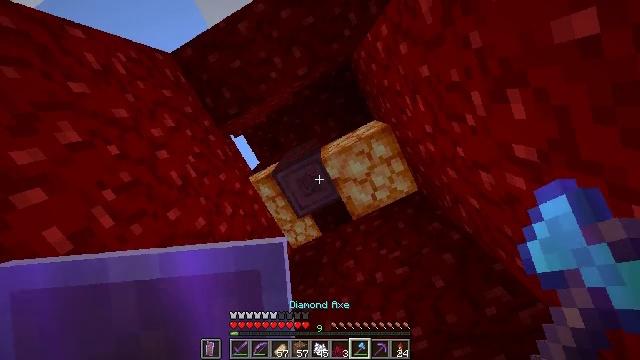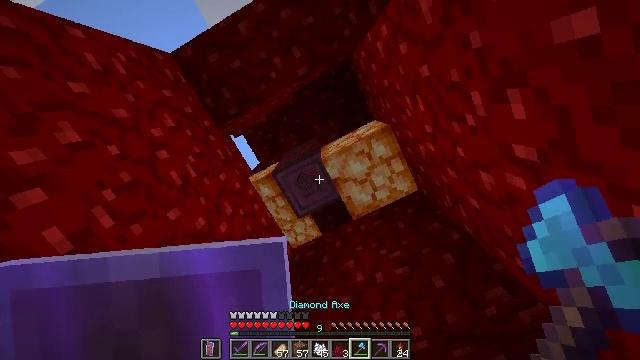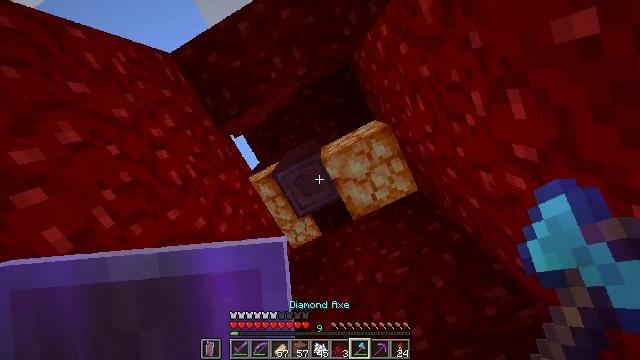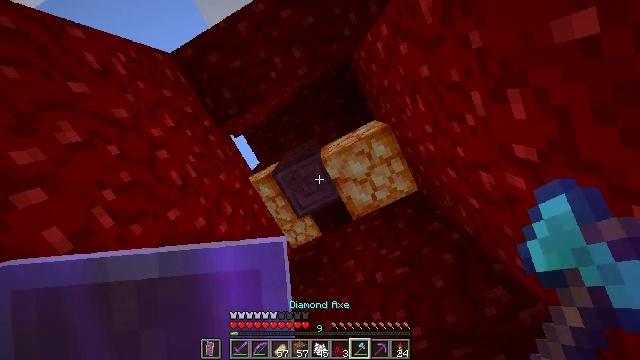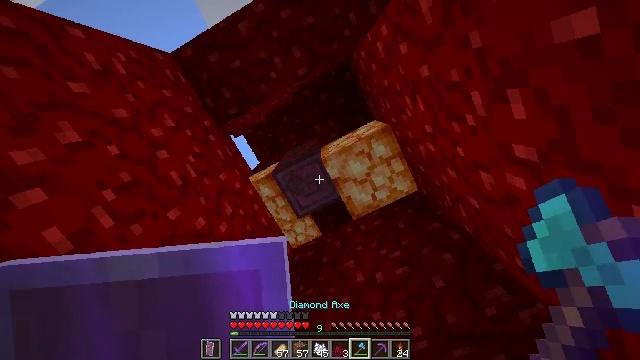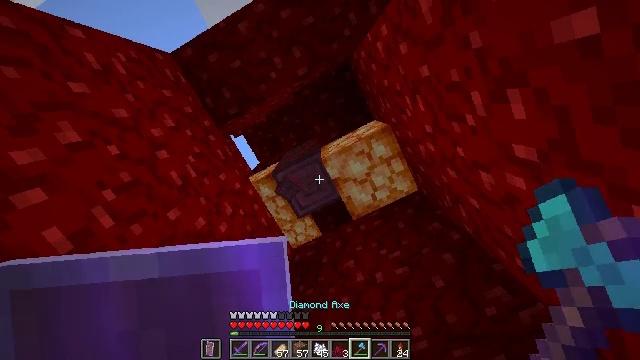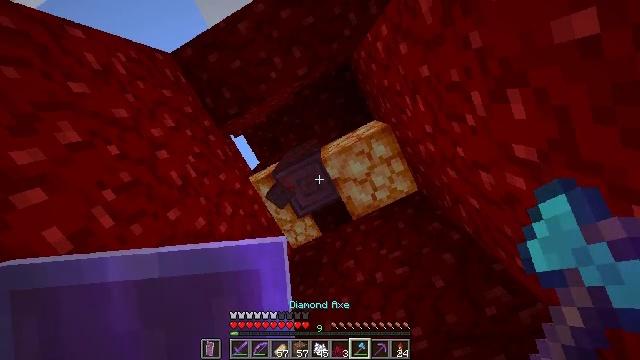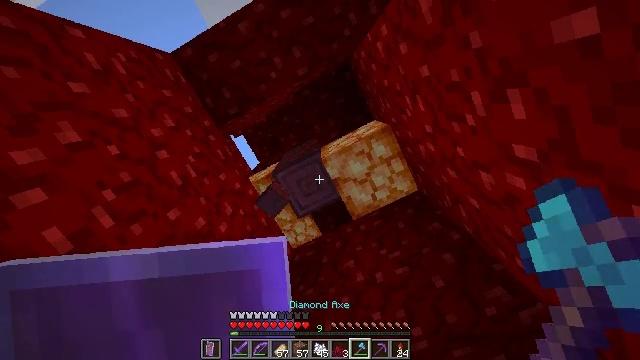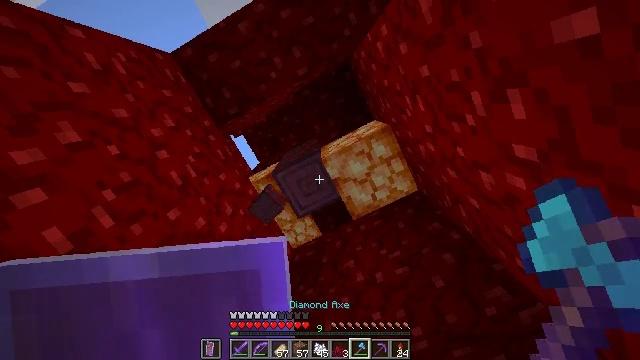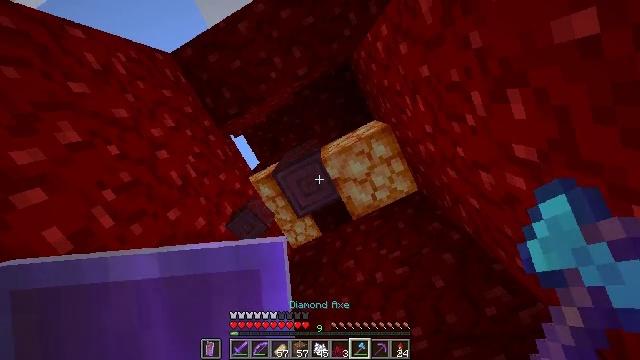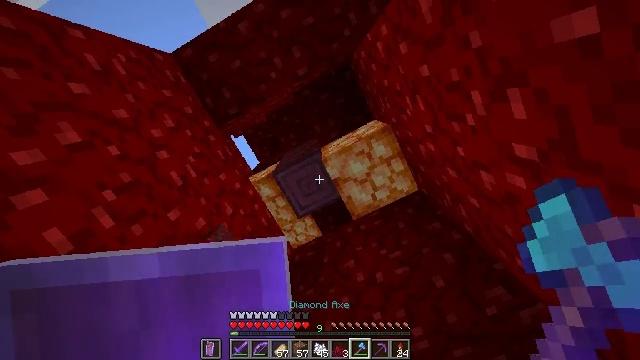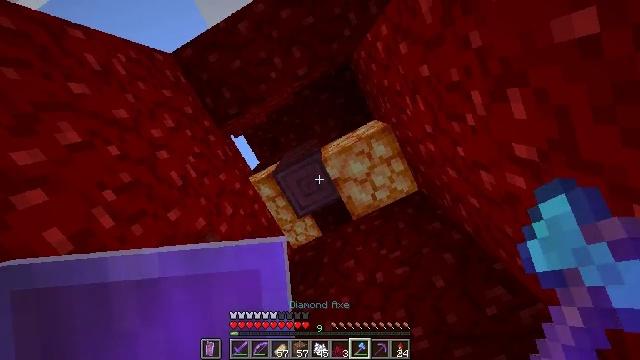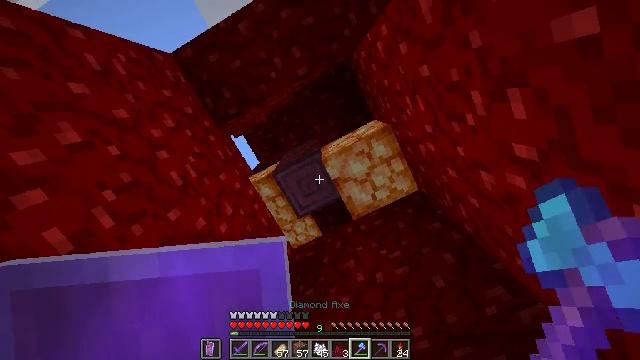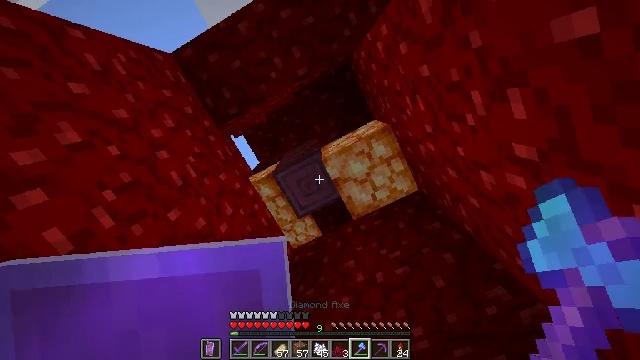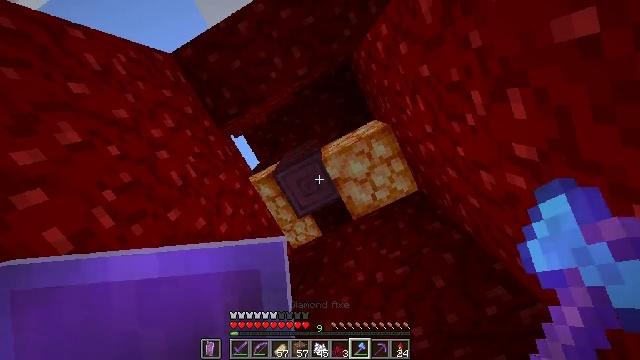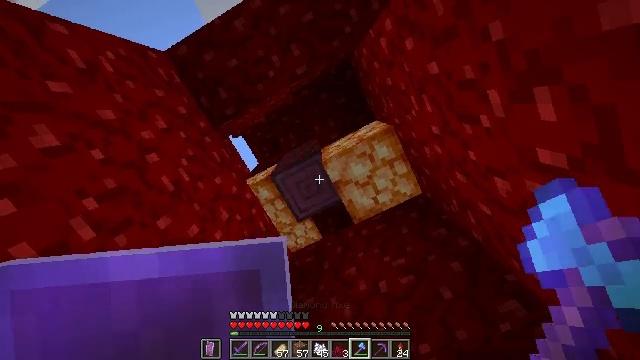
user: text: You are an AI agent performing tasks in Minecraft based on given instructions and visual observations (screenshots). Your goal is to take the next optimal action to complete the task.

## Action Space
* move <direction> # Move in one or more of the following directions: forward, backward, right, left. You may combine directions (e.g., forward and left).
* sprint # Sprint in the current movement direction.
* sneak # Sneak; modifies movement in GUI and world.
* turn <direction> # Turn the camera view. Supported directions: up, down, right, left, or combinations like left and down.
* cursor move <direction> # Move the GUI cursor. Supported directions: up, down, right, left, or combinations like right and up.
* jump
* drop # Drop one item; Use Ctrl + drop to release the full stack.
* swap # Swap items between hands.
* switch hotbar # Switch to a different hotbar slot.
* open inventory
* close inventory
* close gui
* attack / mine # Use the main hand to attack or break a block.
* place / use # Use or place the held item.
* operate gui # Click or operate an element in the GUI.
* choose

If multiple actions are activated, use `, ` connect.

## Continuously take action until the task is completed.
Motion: motion action
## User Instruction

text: Harvest crimson stem blocks.
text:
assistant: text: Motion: attack / mine
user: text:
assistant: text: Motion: attack / mine
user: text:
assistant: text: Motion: attack / mine
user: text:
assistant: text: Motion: attack / mine
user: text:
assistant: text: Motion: attack / mine
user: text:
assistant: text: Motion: attack / mine
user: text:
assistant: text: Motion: attack / mine
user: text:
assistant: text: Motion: attack / mine
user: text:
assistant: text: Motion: attack / mine
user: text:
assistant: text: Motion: attack / mine
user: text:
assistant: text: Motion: no_op
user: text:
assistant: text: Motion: no_op
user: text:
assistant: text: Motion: no_op
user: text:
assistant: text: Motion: no_op
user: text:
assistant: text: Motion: jump
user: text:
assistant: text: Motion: jump
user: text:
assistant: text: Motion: jump
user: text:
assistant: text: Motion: jump
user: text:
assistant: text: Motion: attack / mine, jump
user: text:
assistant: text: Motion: turn left and down, attack / mine, jump
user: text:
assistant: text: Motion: turn left, attack / mine, jump
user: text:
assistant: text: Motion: attack / mine, jump
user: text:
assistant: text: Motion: attack / mine, jump
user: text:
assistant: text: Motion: attack / mine, jump
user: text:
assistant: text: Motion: attack / mine, jump
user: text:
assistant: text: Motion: attack / mine, jump
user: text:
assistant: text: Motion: attack / mine, jump
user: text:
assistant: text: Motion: attack / mine, jump
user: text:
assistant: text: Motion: attack / mine, jump
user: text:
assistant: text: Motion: attack / mine, jump